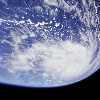
Label: cloud